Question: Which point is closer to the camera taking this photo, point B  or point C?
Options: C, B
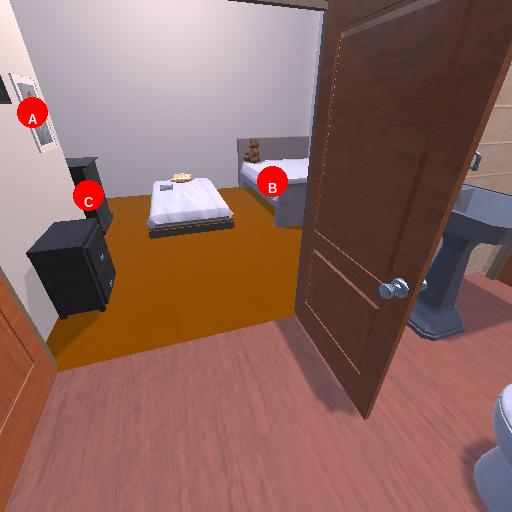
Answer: C